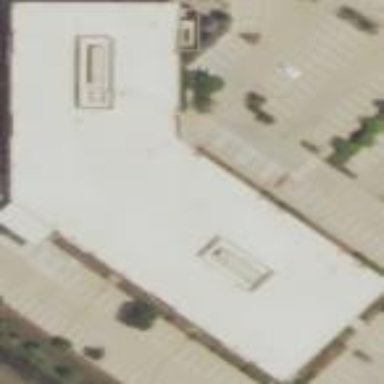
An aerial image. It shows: Building.